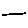
Label: line